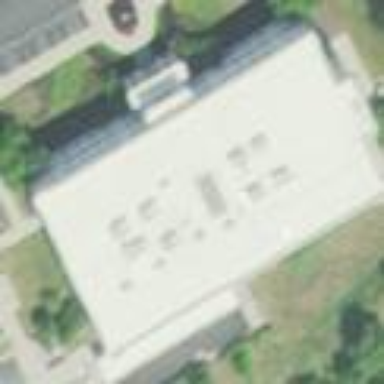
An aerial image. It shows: Building.